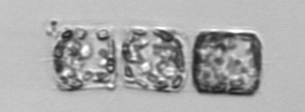
Label: Lauderia_annulata